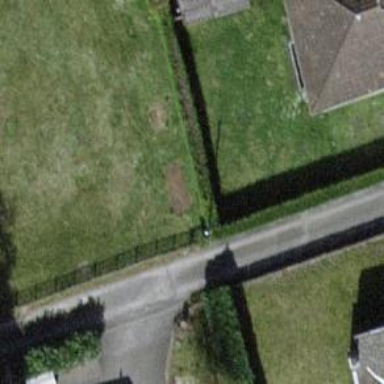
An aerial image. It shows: Hedge barrier.